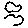
Label: cloud